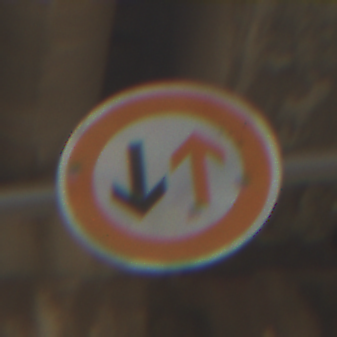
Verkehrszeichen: VorrangDesGegenverkehrs
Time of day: Midday
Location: Roofed (Beach)
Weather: Overcast
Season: NotSpecified
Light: Natural